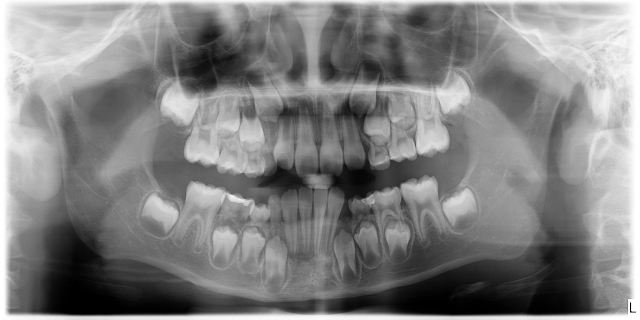
child